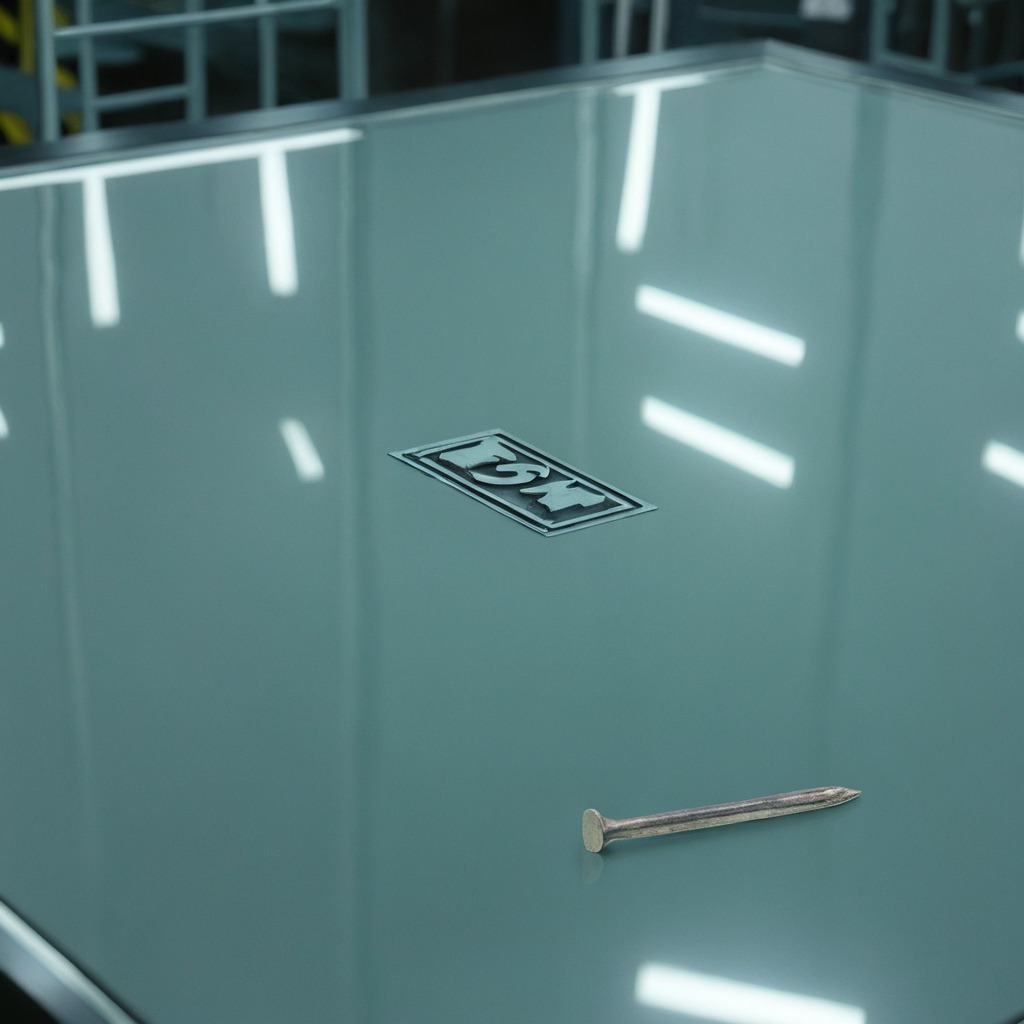
A nail is lying on a table.